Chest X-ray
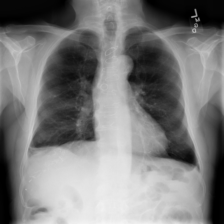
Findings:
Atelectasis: negative
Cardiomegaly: negative
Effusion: negative
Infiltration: negative
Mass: negative
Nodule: negative
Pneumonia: negative
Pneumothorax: negative
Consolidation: negative
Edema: negative
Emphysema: negative
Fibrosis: negative
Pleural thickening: negative
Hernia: negative